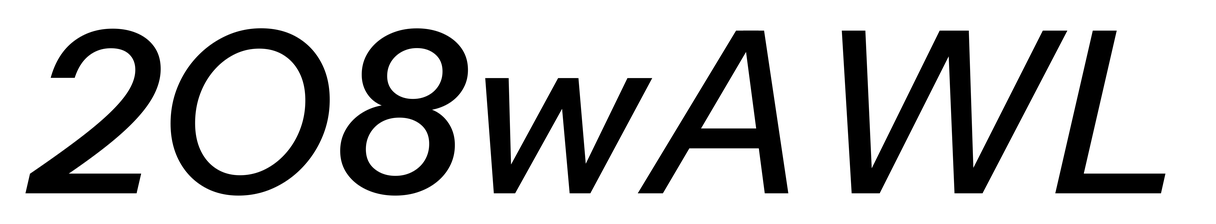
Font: InstrumentSans-Italic_Medium_Italic